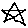
Label: star